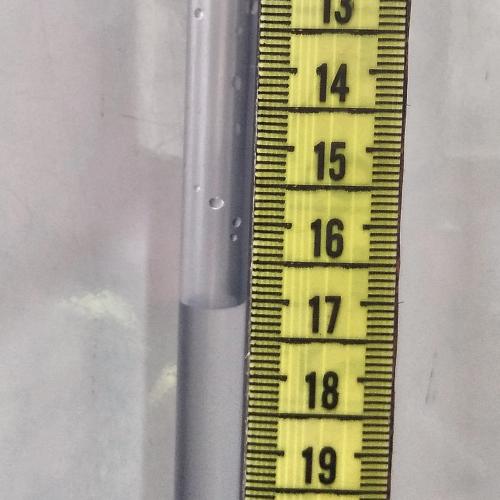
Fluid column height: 17.0 cm